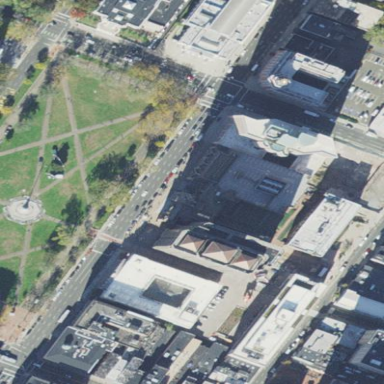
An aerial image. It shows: Town hall building.